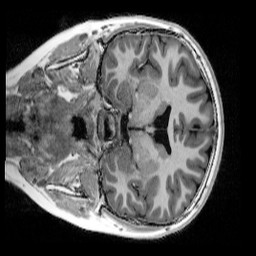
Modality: UNIT1_denoised
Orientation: coronal
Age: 10
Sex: male
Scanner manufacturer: siemens
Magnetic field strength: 3 T
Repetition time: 4 s
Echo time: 0.00303 s